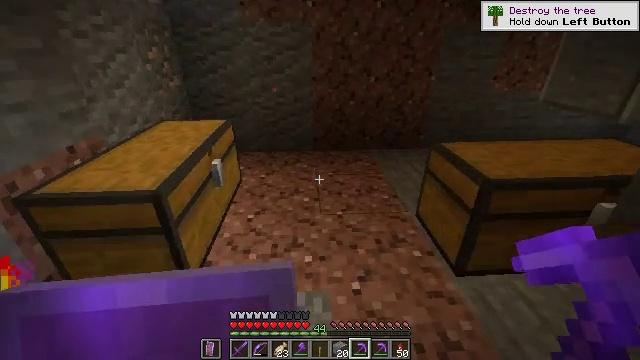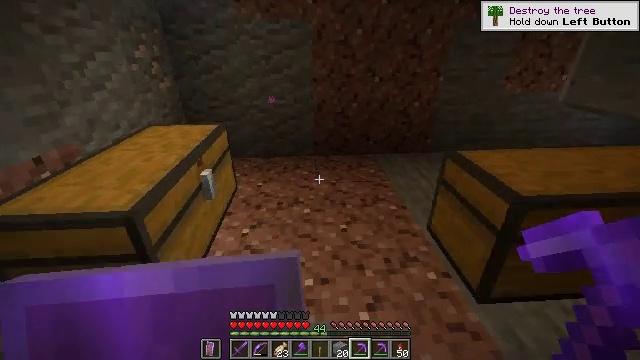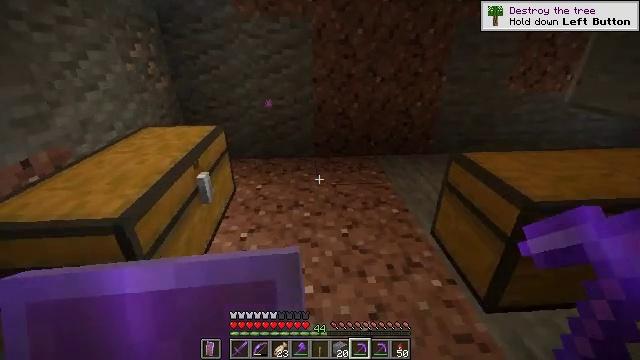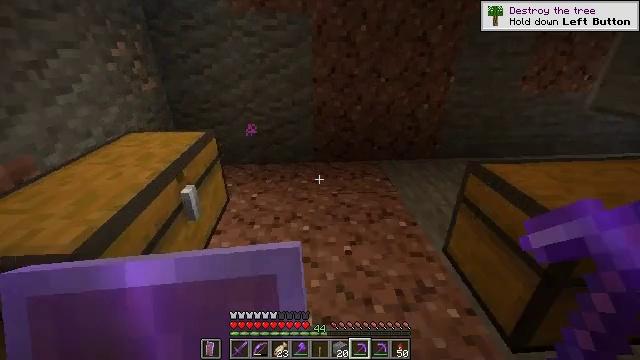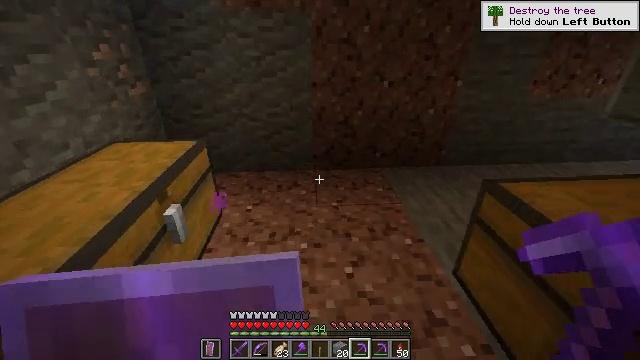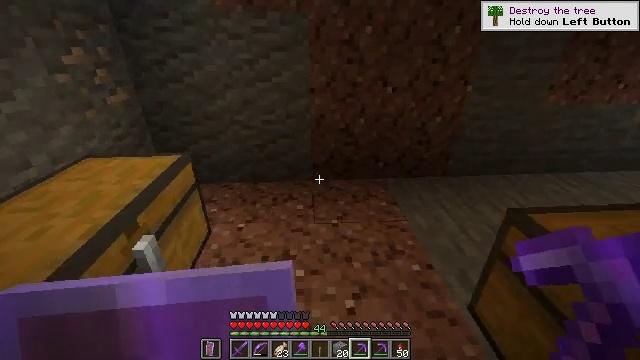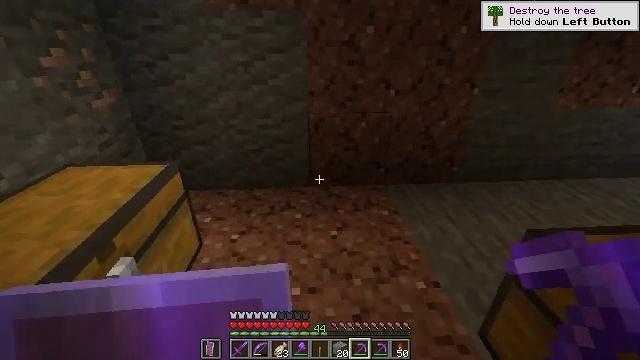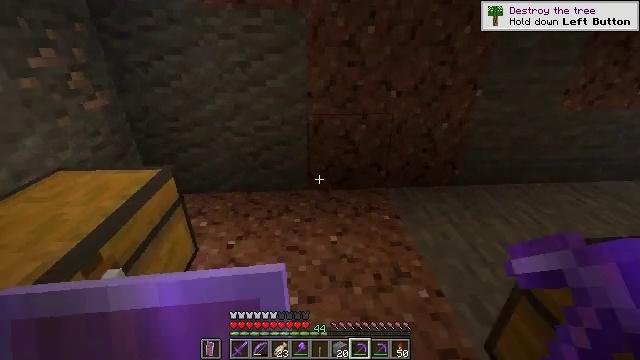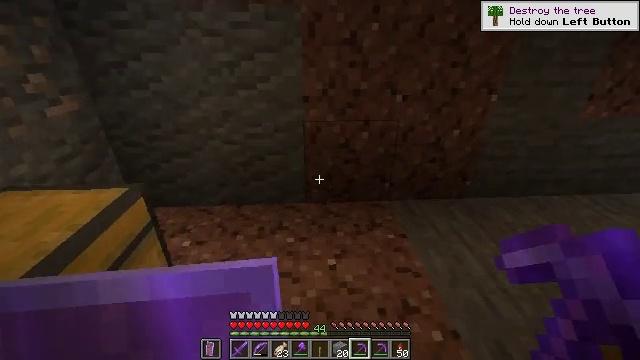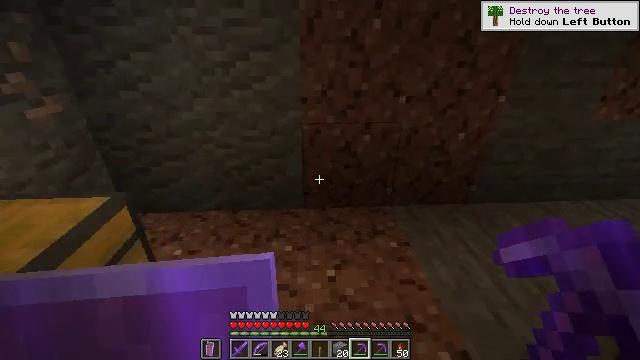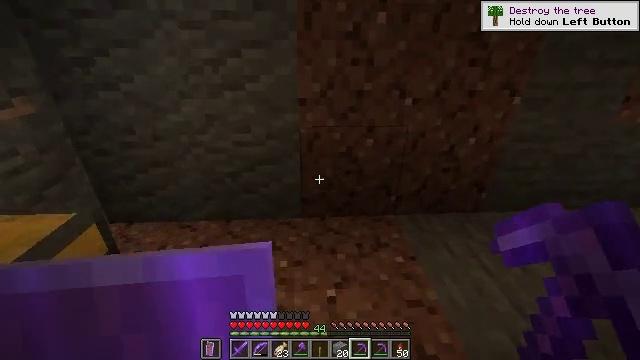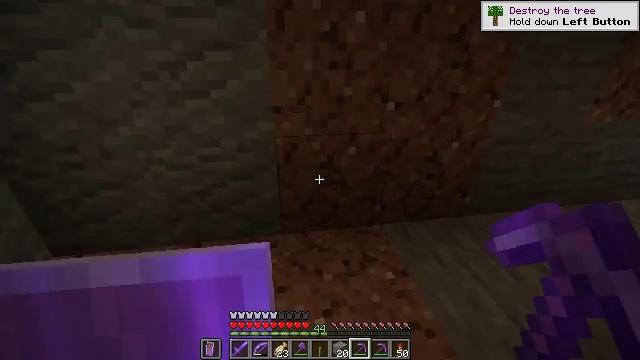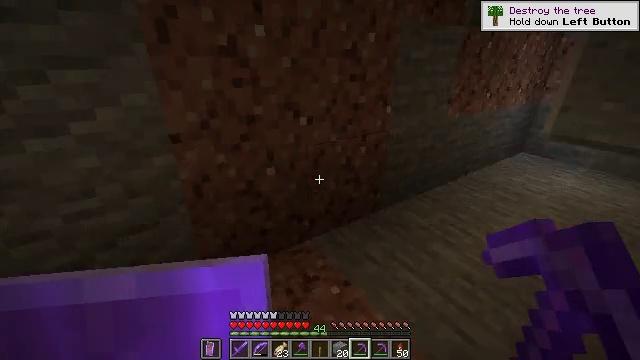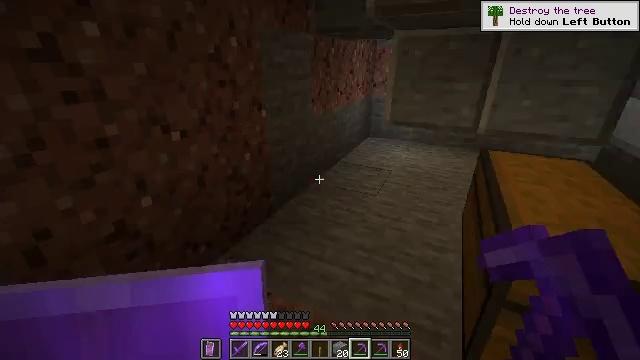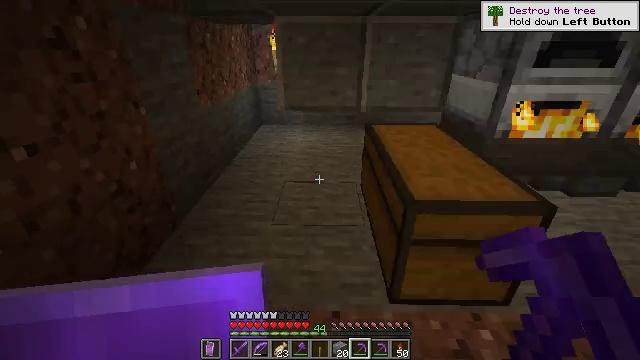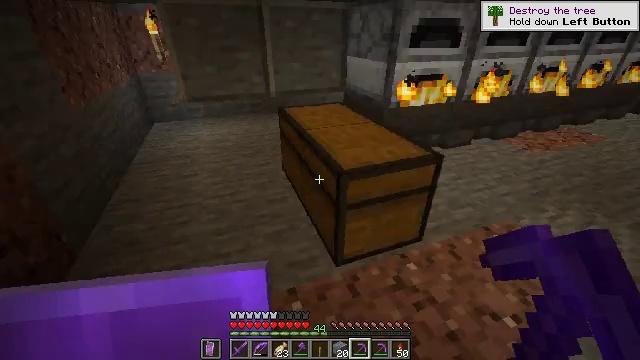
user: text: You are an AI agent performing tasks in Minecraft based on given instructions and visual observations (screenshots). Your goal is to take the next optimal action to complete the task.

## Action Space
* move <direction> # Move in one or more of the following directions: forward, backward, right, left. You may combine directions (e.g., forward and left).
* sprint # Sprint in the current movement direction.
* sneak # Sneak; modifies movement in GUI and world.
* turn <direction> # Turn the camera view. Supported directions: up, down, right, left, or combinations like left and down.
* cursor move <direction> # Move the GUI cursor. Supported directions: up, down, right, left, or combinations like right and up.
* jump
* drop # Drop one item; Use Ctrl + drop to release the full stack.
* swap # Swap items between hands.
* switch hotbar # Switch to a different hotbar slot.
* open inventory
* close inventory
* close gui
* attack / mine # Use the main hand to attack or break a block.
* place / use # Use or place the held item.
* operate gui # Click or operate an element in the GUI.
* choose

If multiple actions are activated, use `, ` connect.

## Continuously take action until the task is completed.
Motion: motion action
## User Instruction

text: craft item air
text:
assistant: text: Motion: move forward
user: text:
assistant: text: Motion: move forward
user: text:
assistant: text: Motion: move forward
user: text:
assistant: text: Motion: move forward
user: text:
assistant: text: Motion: move forward
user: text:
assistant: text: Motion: move forward
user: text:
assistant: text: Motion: move forward
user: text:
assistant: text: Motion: move forward
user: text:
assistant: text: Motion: move forward
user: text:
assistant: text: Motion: move forward
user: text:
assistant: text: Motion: move forward and move left, turn right
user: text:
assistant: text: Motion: move left, turn right and up
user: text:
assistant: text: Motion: move left, turn right
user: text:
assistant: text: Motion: move left, turn right and down
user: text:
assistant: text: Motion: turn right and down
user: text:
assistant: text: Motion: turn right and down
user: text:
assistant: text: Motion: turn right
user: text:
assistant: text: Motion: turn right and down
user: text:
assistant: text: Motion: turn right and down
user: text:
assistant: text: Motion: turn right and down
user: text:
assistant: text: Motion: turn right and up
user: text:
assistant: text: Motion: turn right
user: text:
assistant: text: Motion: no_op
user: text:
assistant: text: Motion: no_op
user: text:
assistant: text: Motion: no_op
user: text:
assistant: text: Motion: no_op
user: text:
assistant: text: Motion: no_op
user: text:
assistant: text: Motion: no_op
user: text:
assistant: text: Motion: move forward
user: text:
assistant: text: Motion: move forward